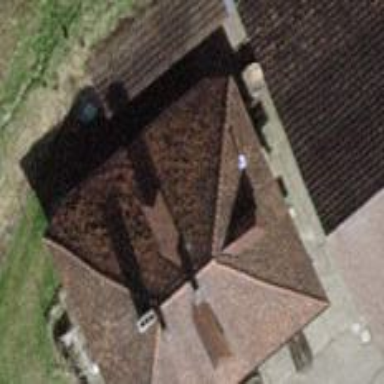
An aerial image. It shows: Garage with tile roof.